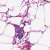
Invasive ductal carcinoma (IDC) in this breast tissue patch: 0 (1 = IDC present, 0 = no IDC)